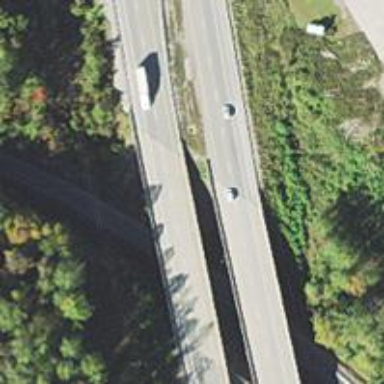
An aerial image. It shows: Trunk highway bridge.